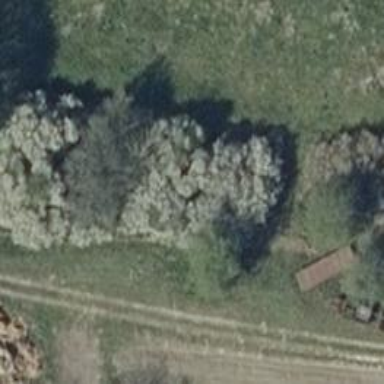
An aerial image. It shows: Patch of scrub vegetation.